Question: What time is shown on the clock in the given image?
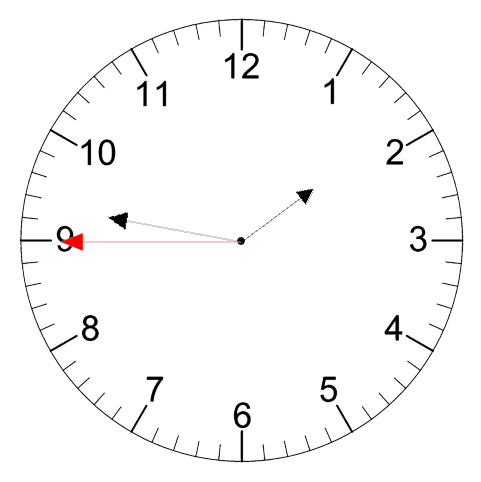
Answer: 01:46:45